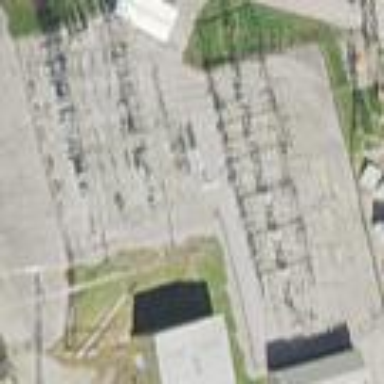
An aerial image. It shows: Power substation.